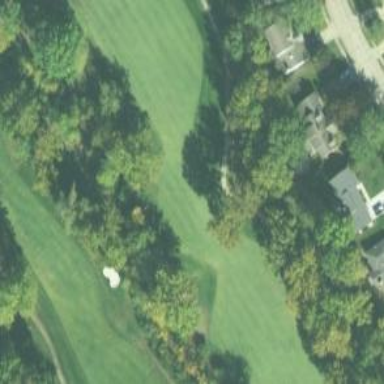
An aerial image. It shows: Grassy area designated for leisure activities. It is golf fairway utilized for the sport of golf.